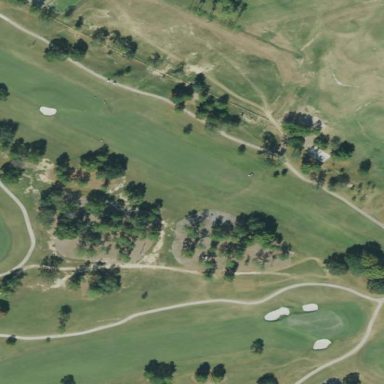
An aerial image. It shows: Golf fairway surrounded by grass.